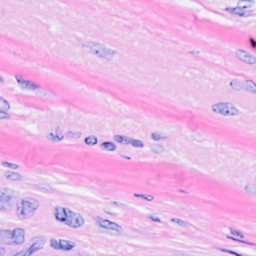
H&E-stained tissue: Breast